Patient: sex M, age 73
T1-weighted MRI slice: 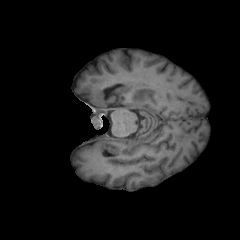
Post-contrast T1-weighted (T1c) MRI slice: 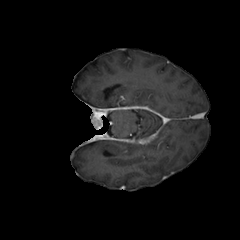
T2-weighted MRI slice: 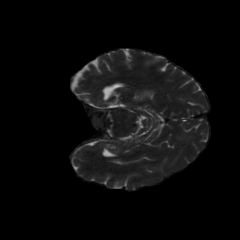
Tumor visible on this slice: no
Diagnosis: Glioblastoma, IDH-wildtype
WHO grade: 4